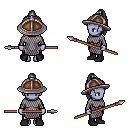
a pixel art fantasy rpg character, female body template, dark elf, purple skin, chain mail, metal pants, white long topknot hairstyle, chain helm, black shoes, spear, four views (front, back, left, right), 2x2 character sprite sheet, small pixel art, hard edges, no anti-aliasing